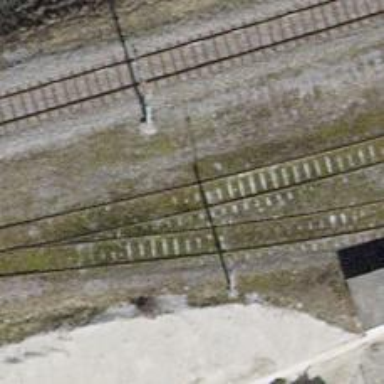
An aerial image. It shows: Railway line with contact line electrification. This is spur service line.